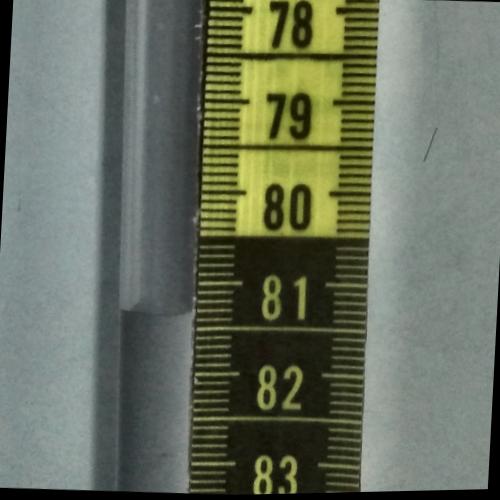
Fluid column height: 81.3 cm